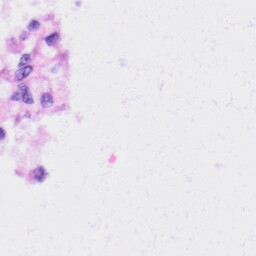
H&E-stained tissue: Liver